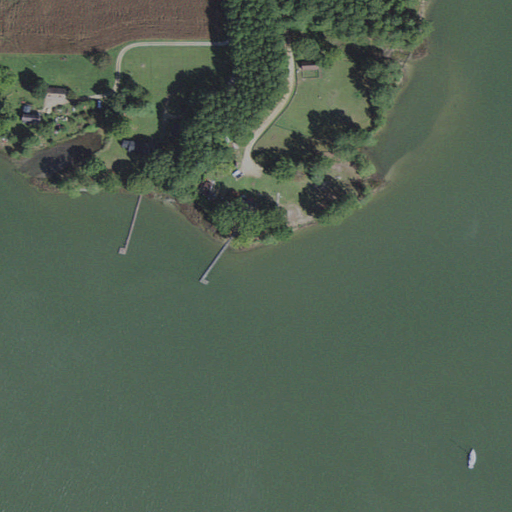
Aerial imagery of cape in Virginia named Woodas Point containing open water, evergreen forest, open development, cultivated crops, woody wetlands, grassland, herbaceous wetlands, and low intensity development